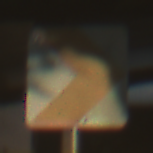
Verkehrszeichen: RichtungstafelnInKurvenKleinLinks
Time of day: SunriseSunset
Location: Outdoor (Suburban)
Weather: Clear
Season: NotSpecified
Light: Natural